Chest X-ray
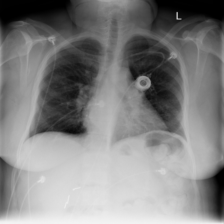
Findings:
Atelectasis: negative
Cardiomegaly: negative
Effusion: negative
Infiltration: negative
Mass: negative
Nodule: negative
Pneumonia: negative
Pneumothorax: negative
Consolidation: negative
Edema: negative
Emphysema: negative
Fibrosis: negative
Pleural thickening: negative
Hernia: negative